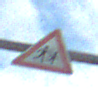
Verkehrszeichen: KinderLinks
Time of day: MorningAfternoon
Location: Outdoor (Urban)
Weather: PartlyCloudy
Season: NotSpecified
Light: Natural